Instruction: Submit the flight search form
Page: home
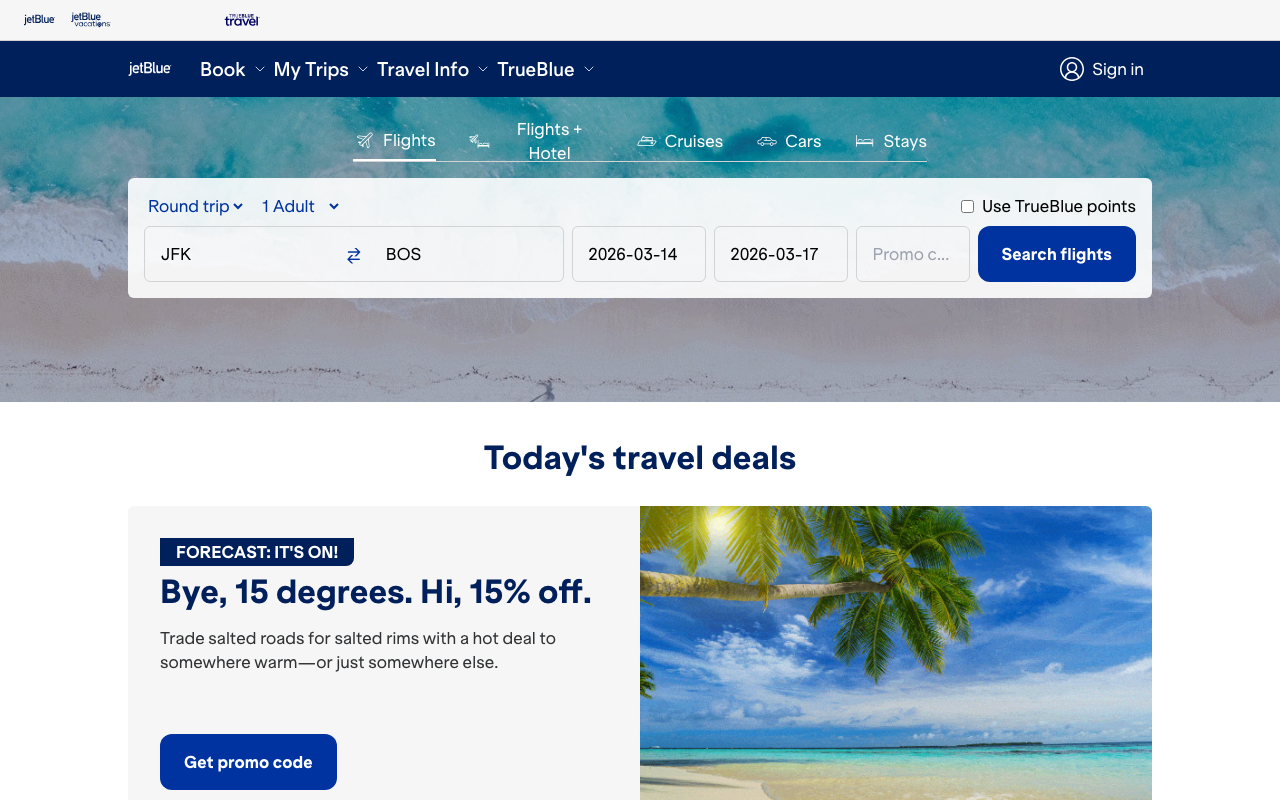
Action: click